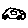
Label: car